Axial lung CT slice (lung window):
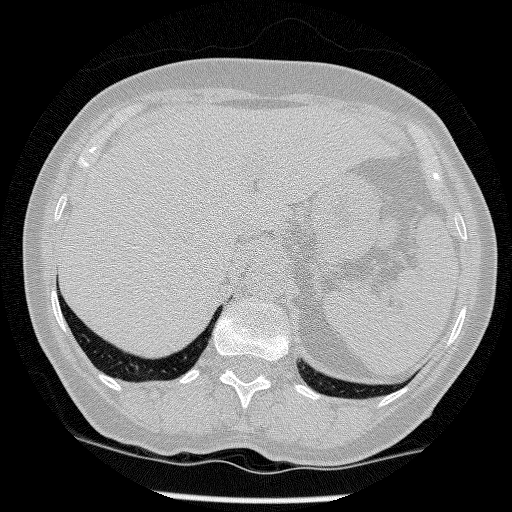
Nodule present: no